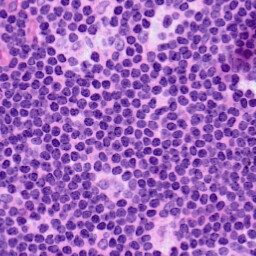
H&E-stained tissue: LymphNode